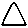
Label: triangle